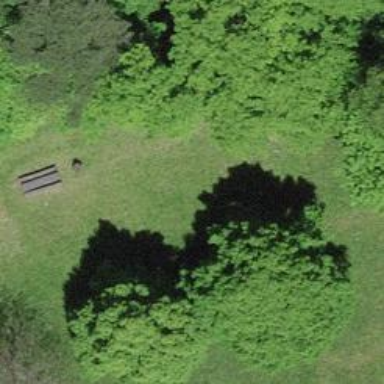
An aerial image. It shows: Picnic site for tourists.